Interaction volume radius: 5 \u00c5
Interaction volume height: 30 \u00c5
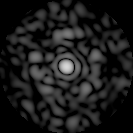
Disorder parameter: 0.8502